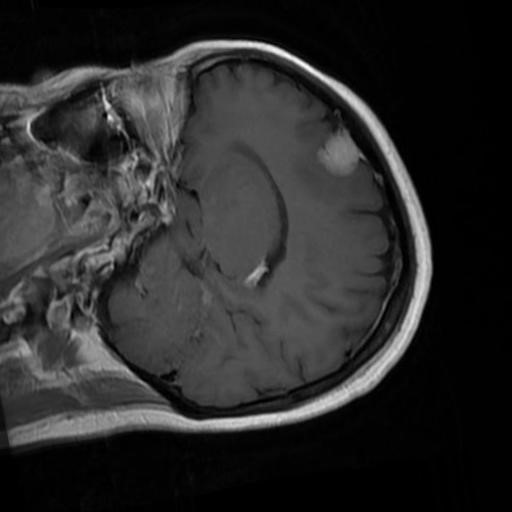
Label: brain_menin